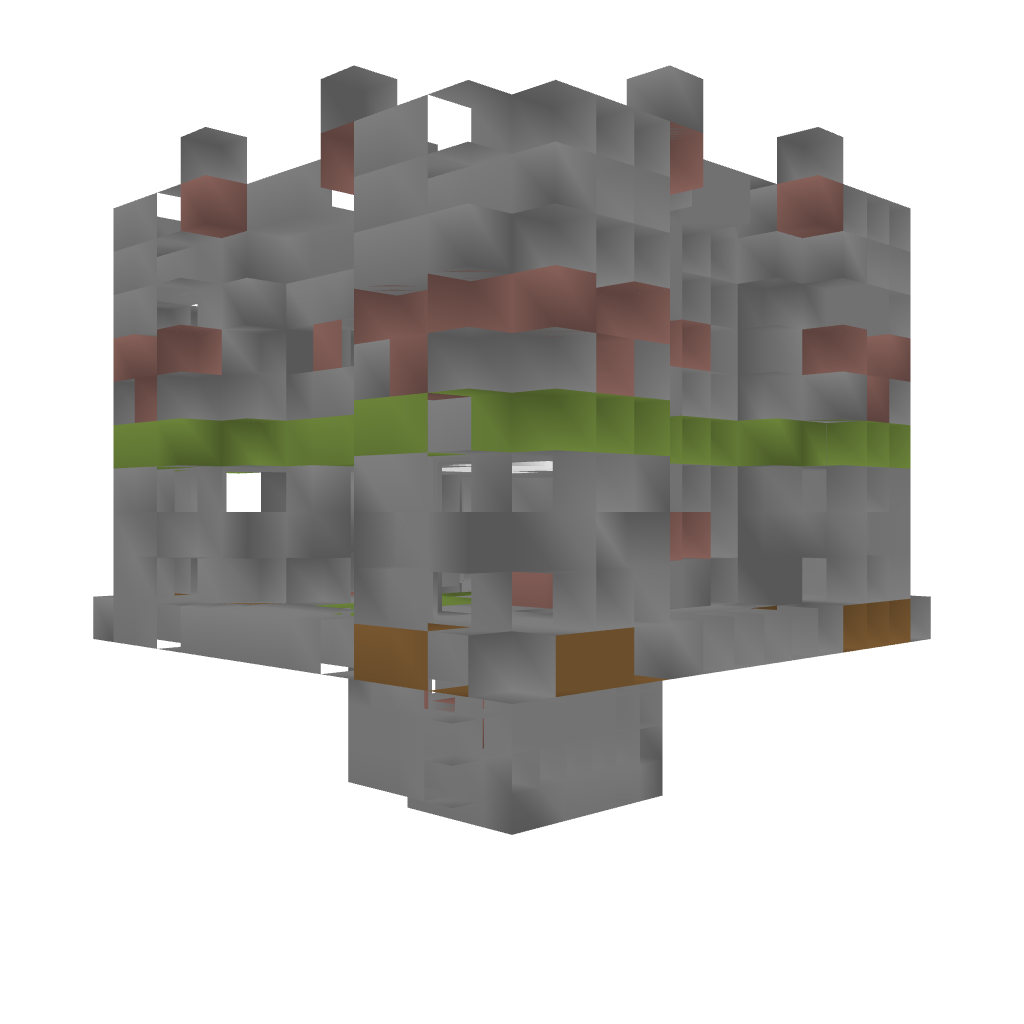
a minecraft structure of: PvP Tower [Green] 13 blocks high 1 line of green blocks in the middle of the structure